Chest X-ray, PA view. Patient: 60 years old, sex M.
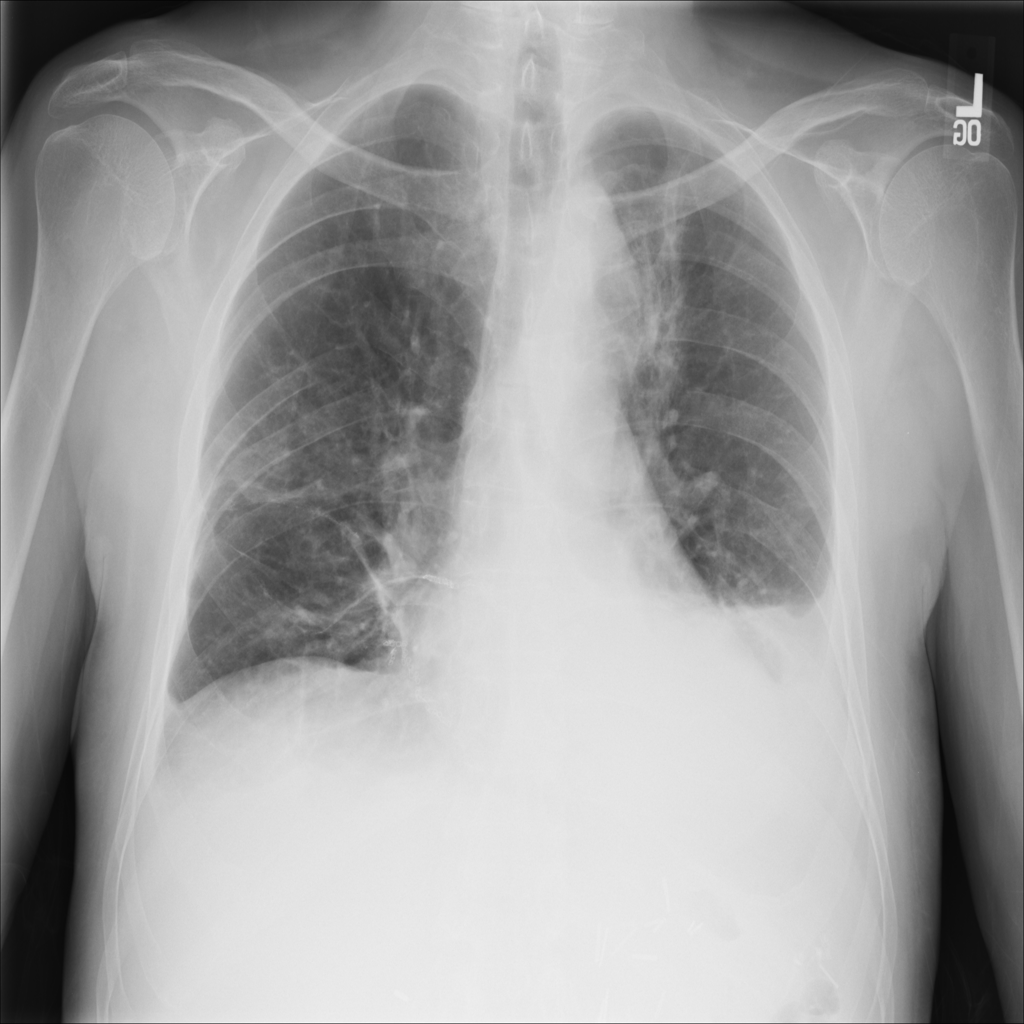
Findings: No Finding